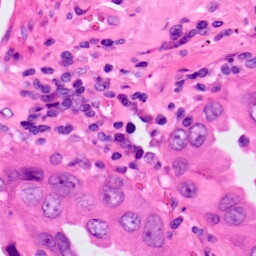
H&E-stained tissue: Lung